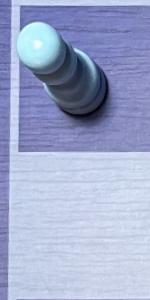
Label: Empty